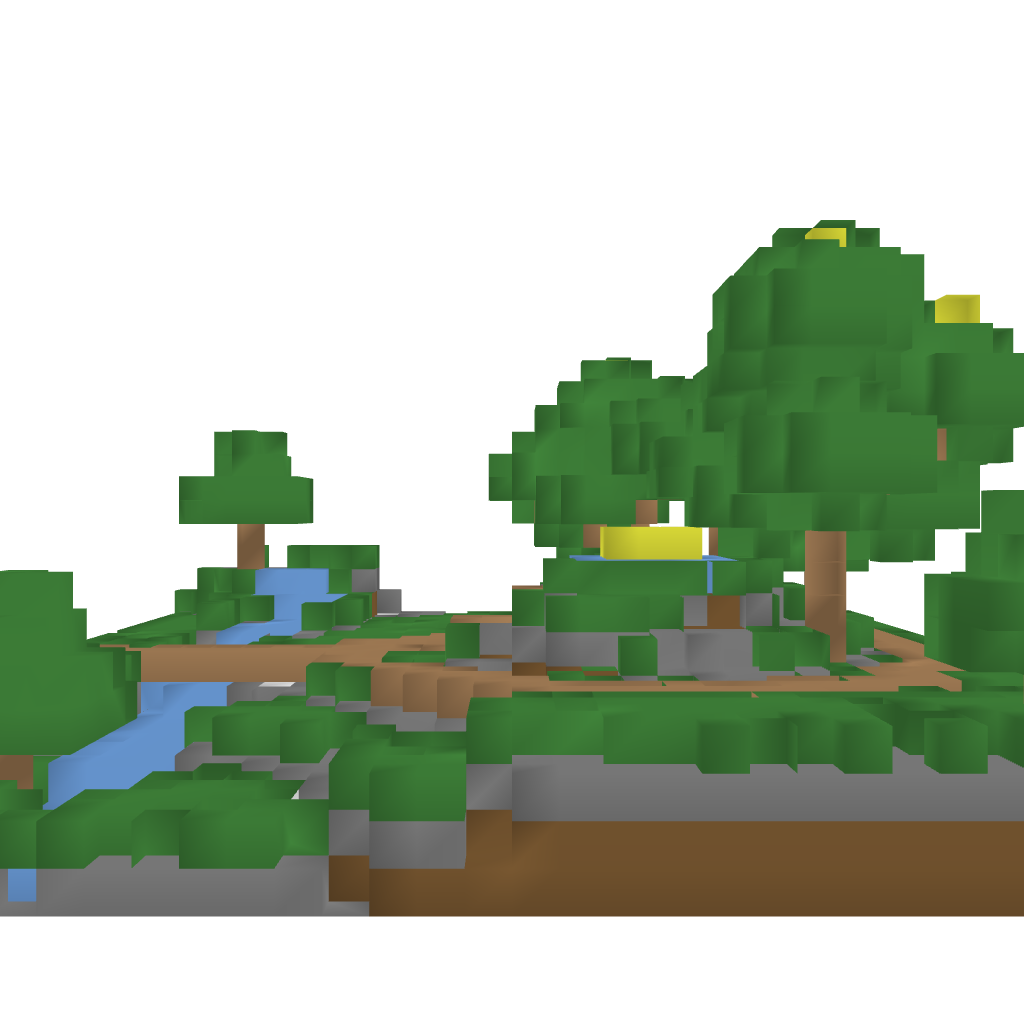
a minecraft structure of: Grden with WIther Platform 3 blocks of earth and lot of green trees